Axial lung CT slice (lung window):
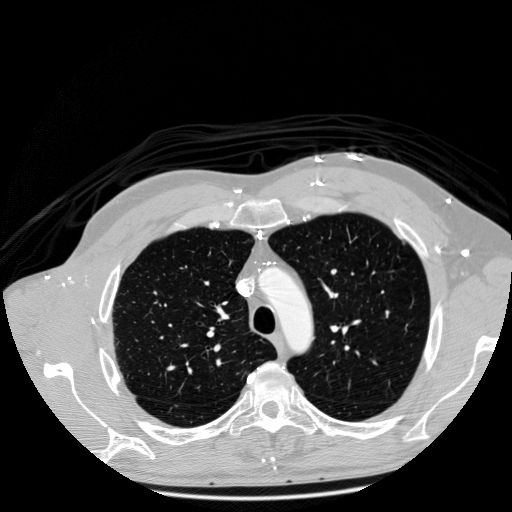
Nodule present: no